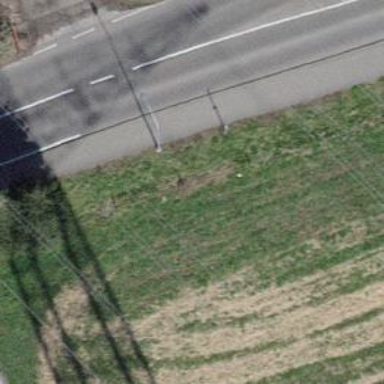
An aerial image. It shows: Asphalt footway with cycle track.